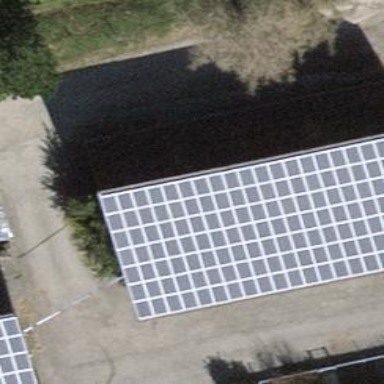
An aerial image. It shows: Solar power generator using photovoltaic method with solar photovoltaic panel types.